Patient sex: M
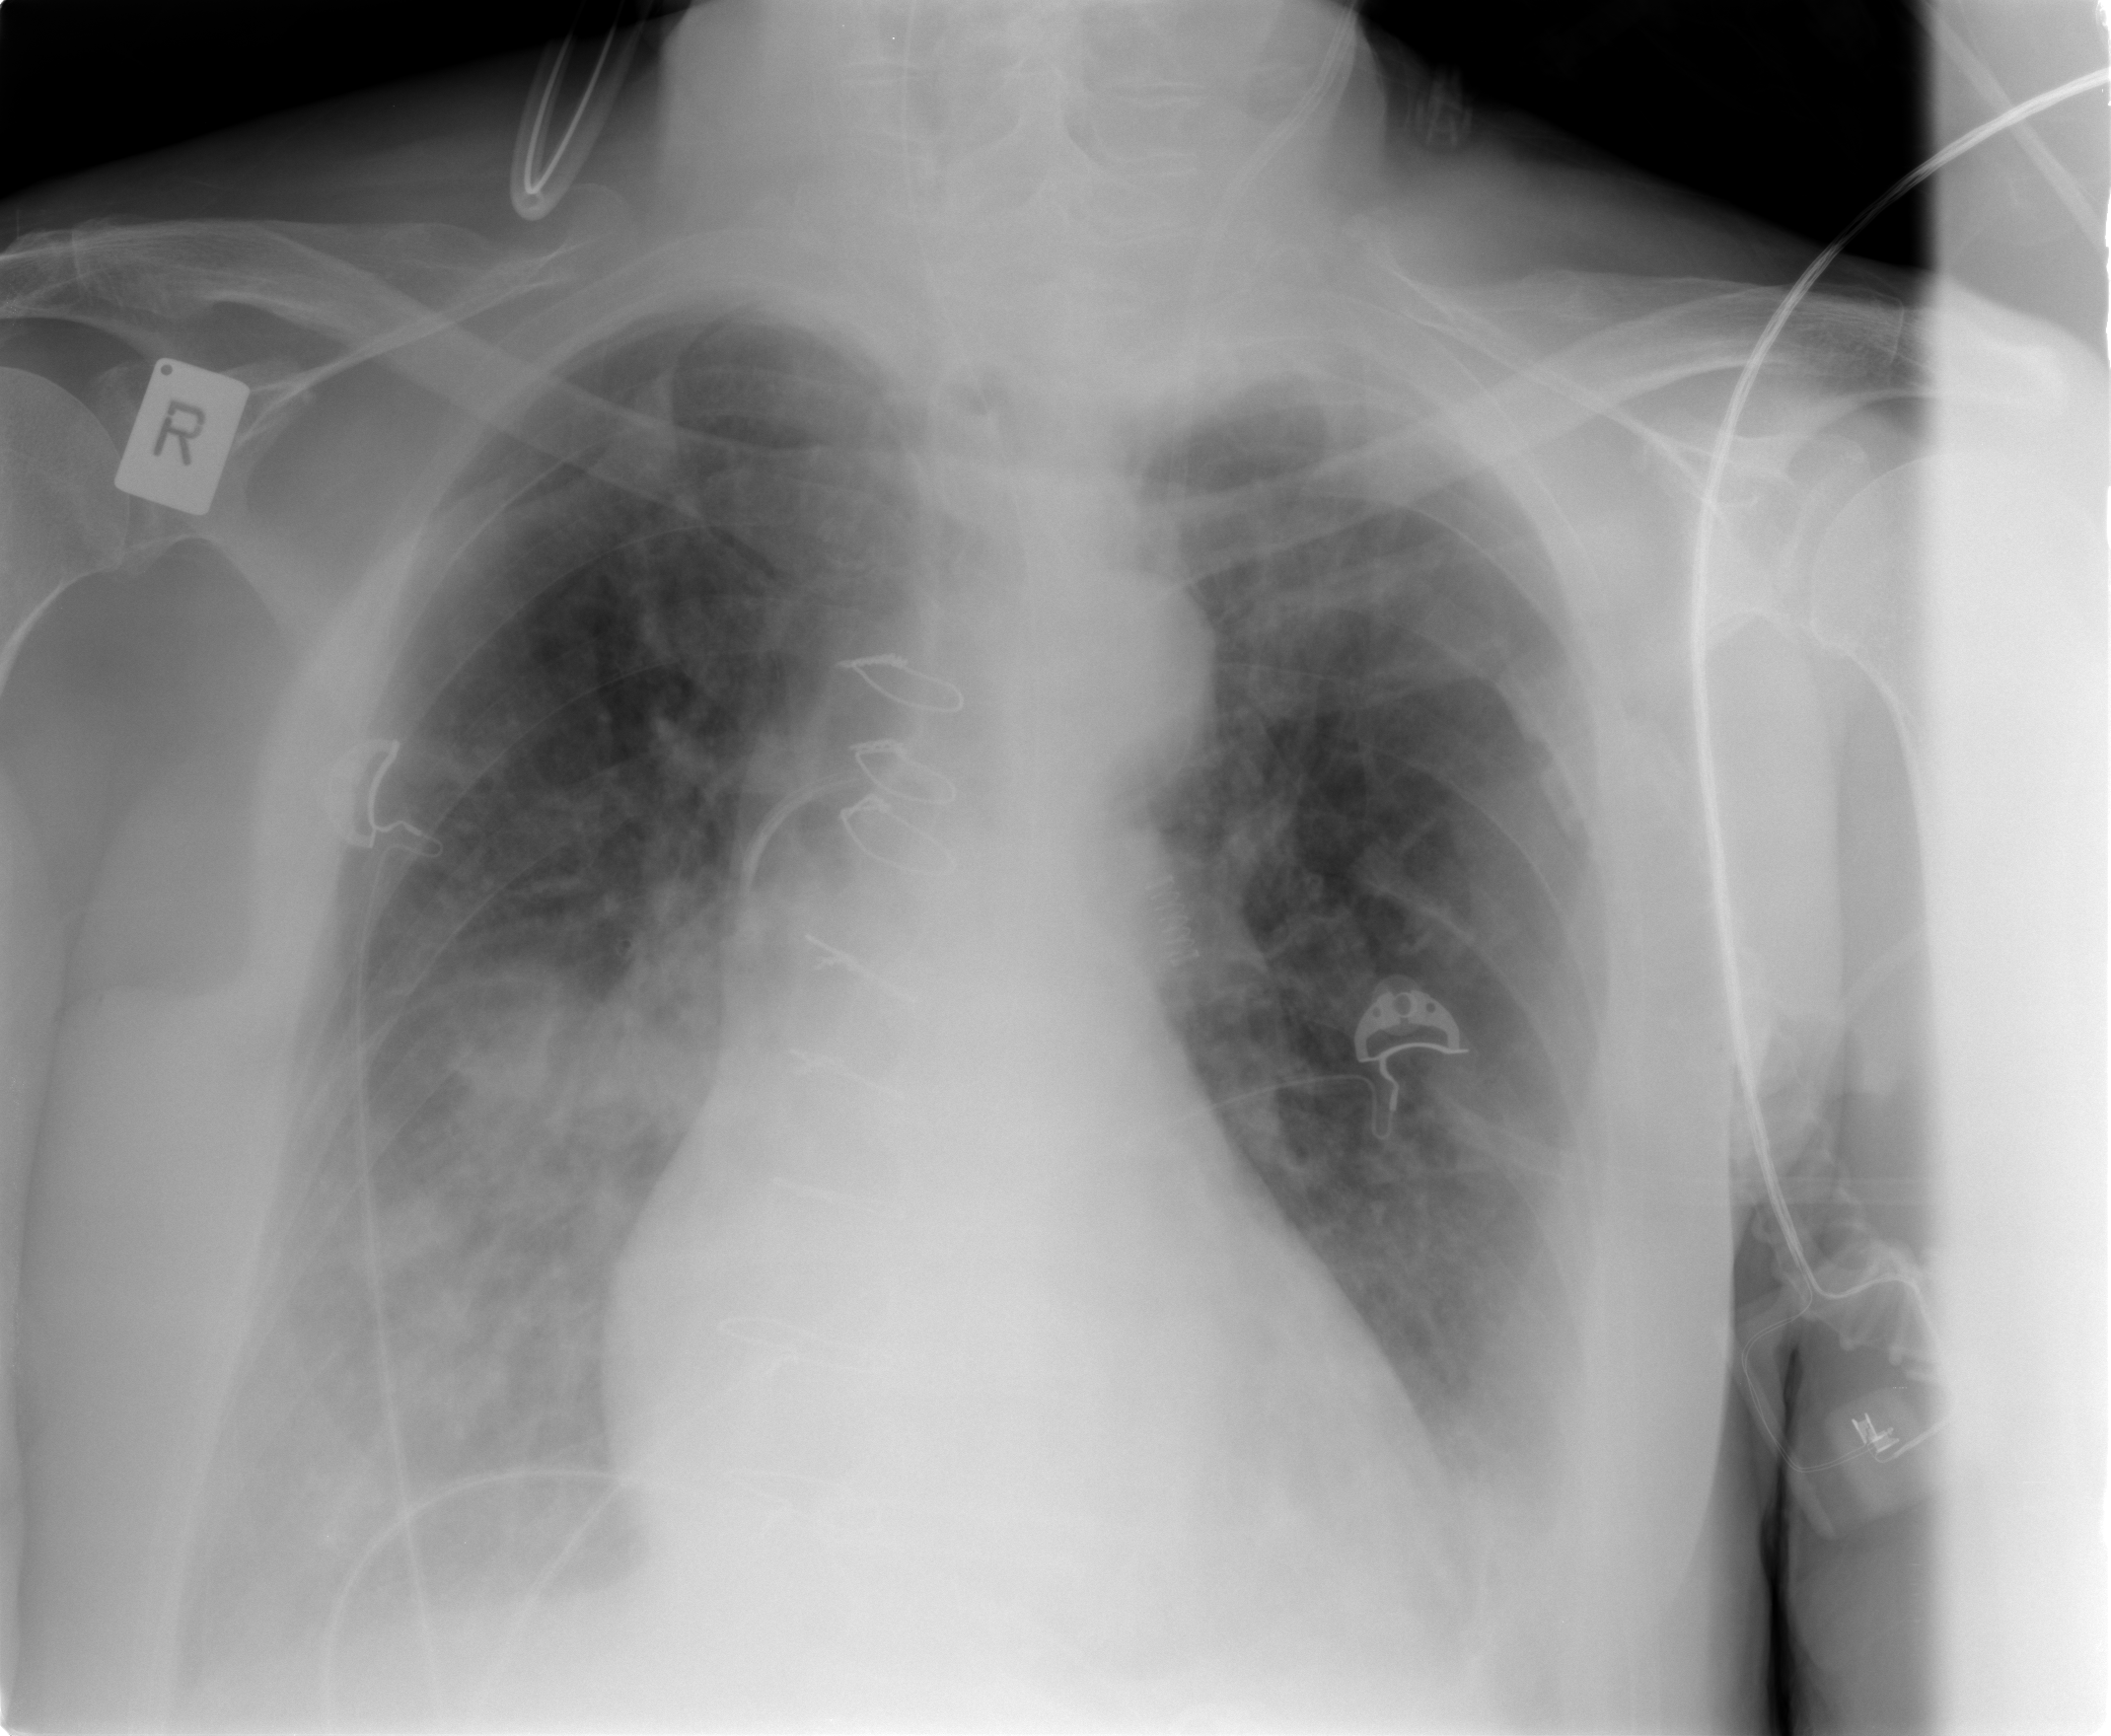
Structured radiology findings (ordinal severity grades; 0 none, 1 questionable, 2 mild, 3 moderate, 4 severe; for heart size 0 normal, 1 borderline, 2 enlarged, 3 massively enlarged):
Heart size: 2
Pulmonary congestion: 3
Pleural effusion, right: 2
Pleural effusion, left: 2
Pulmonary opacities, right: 3
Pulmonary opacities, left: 0
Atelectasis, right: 2
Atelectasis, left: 2